Question: I'm trying to use the Facebook's Registration plugin and i keep getting this error:
"That 'redirect_uri' isn't allowed for that client_id."
My <URL>:

Source:
'<div id="fb-reg"> <fb:registration fields="name,birthday,gender,location,email" redirect-uri="http://www.facebook.com/develtestpage/signupsuccess.php" width="530"> </fb:registration> </div>'
I found a few article but it should work...
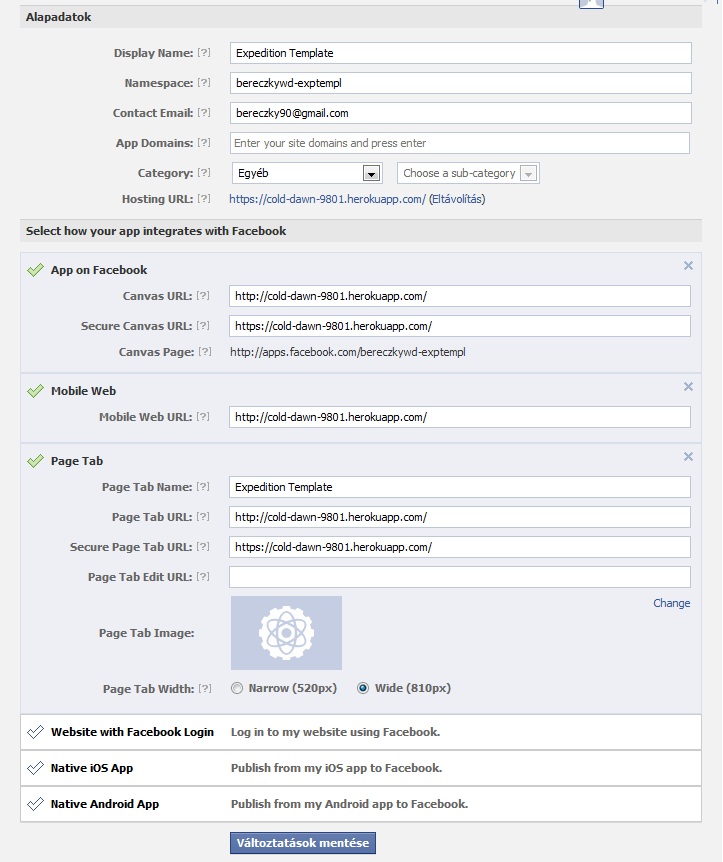
Answer: Change your 'redirect uri' from 'http://www.facebook.com/develtestpage/signupsuccess.php' to 'http://cold-dawn-9801.herokuapp.com/'